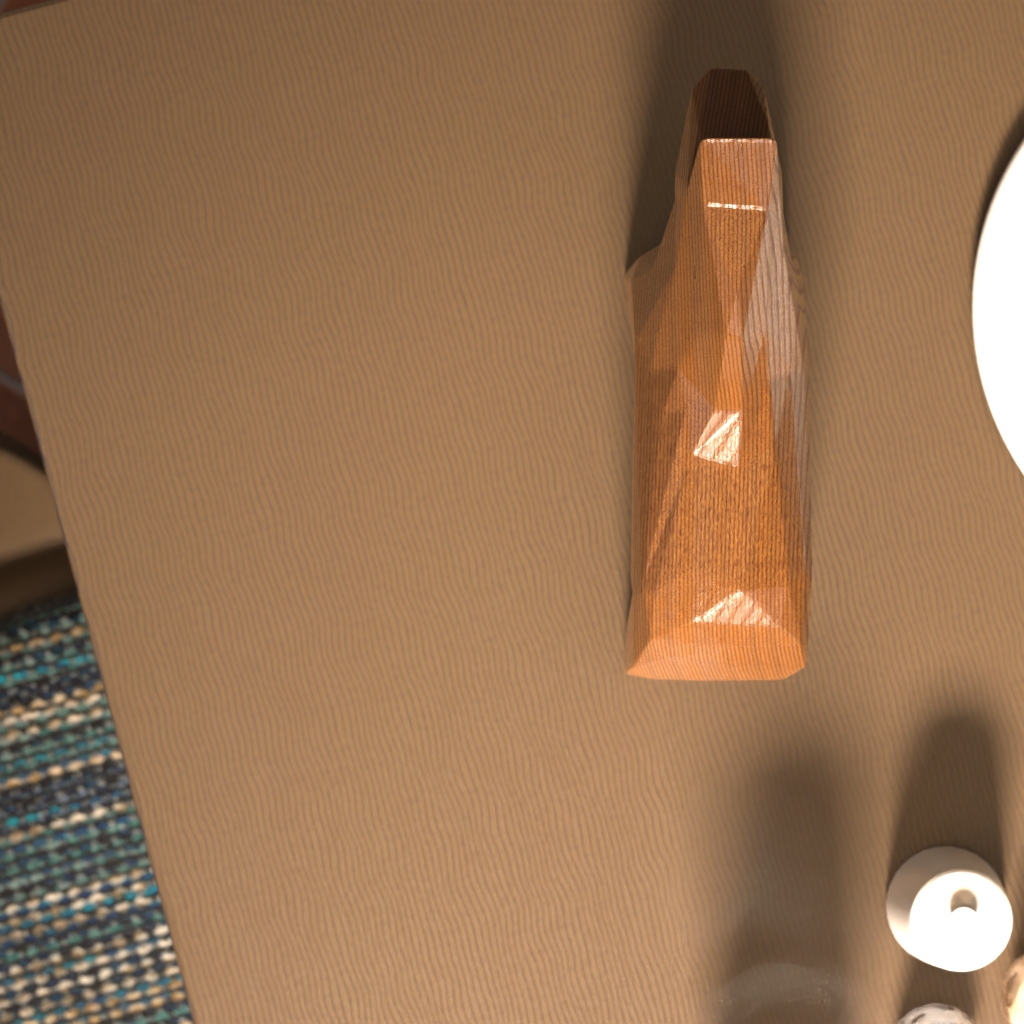
A high quality rendering of a dalahest_oak dalecarlian horse figurine made of varnished dark oak standing on a wooden table in an a sports hall with natural soft daylight from windows,extreme long shot of an aerial view from the top, 150 mm, f 16, white plate, glass